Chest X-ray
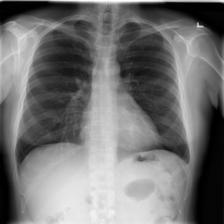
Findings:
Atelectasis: negative
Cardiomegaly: negative
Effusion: negative
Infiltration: negative
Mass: negative
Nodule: negative
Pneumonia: negative
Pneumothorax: negative
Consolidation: negative
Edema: negative
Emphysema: negative
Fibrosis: negative
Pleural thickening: negative
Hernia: negative